Question: I have an AJAX call to a remote CFC and get the data back with JSON just how I like, but I'm having trouble outputting the data without having to guess the structure index with hardcoded index values such as: $('#result').val( obj.DATA[0][3] );
If I hardcode the index such as [3] if I change the query in the CFC I have to change the AJAX result. So I want to refer to the returned data by the colmn name but can't figure it out. Here's my AJAX and the result from a remote CFC:
'''
$.ajax({
url: '/app/components/MailingsReport.cfc',
//POST method is used
type: "POST",
//pass the data
data: {
method: "getCreativeByID",
creativeID: $('#hdnCreativeID').val(),
datasource: "shopping_cart",
queryformat: "column"
},
success: function(response){
var obj = $.trim(response);
var obj = jQuery.parseJSON(obj);
//alert("response");
$('#txtSubject').val( obj.COLUMNS["SUBJECT"][0] );
}
}
});
'''
CFC:
'''
<!---gets the data for the creative--->
<cffunction name="getCreativeByID" returntype="any" returnformat="JSON" access="remote" output="No">
<cfargument name="creativeID" required="Yes" type="numeric" />
<cfargument name="datasource" required="Yes" type="string" />
<!--- Select creatives and {clickurl} --->
<cfquery name="qGetCreativeData" datasource="#arguments.datasource#">
exec sp_get_email_creative @creativeid = #arguments.creativeID#
</cfquery>
<cfreturn qGetCreativeData />
</cffunction>
'''
Result:

Any help would be appreciated! Thanks.
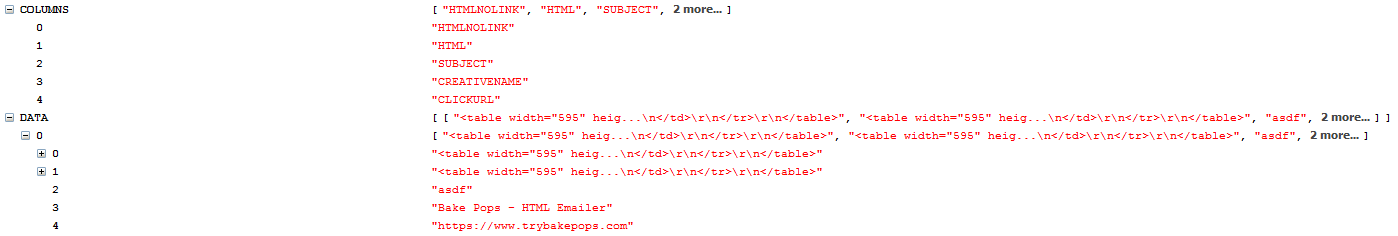
Answer: This works in everything except IE8 and below. if you need full compatibility you could write your own indexOf JS method.
'''
$('#result').val( obj.DATA[0][ obj.COLUMNS.indexOf('Creativename') ] );
'''
If you need it, this page has the instructions on adding the indexOf to your array prototypes in browsers that don't support it directly: <URL>